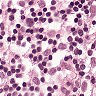
Metastatic tissue present: no